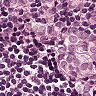
Metastatic tissue present: yes